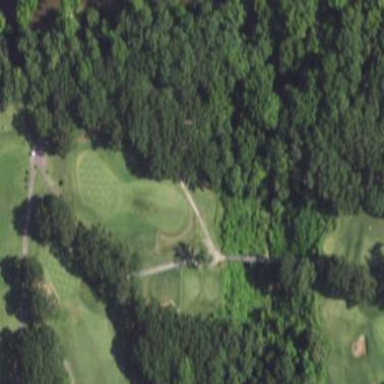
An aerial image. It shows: Rough area on grassy golf course.